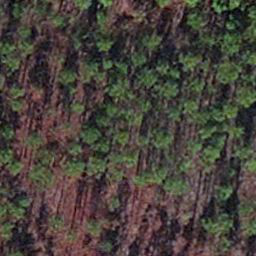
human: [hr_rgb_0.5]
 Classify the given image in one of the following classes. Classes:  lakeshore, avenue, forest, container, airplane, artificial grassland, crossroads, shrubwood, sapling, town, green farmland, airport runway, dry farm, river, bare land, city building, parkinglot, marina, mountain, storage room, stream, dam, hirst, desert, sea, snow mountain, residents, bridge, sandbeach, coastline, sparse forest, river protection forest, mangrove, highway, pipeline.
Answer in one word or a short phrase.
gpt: sapling